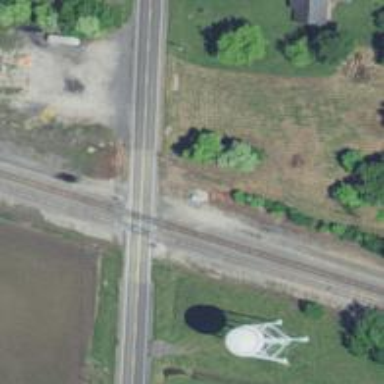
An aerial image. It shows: Railway level crossing.